Interaction volume radius: 10 \u00c5
Interaction volume height: 10 \u00c5
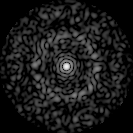
Disorder parameter: 0.8071